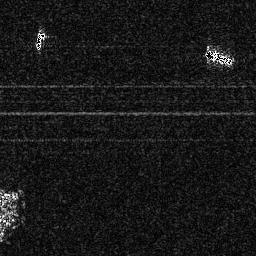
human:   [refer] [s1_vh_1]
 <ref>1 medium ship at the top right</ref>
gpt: <box>[[79, 17, 90, 26, 0]]</box>